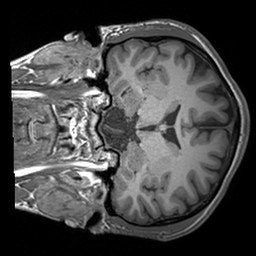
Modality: T1w
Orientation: coronal
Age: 28
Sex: male
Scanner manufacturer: siemens
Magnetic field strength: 3 T
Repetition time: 1.6 s
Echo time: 0.00236 s